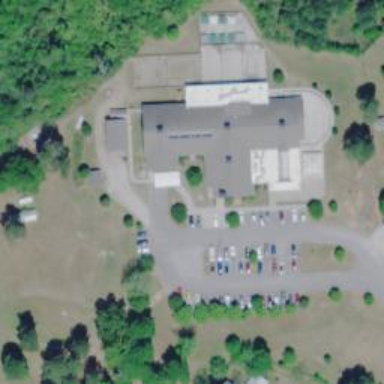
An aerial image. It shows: Animal shelter.